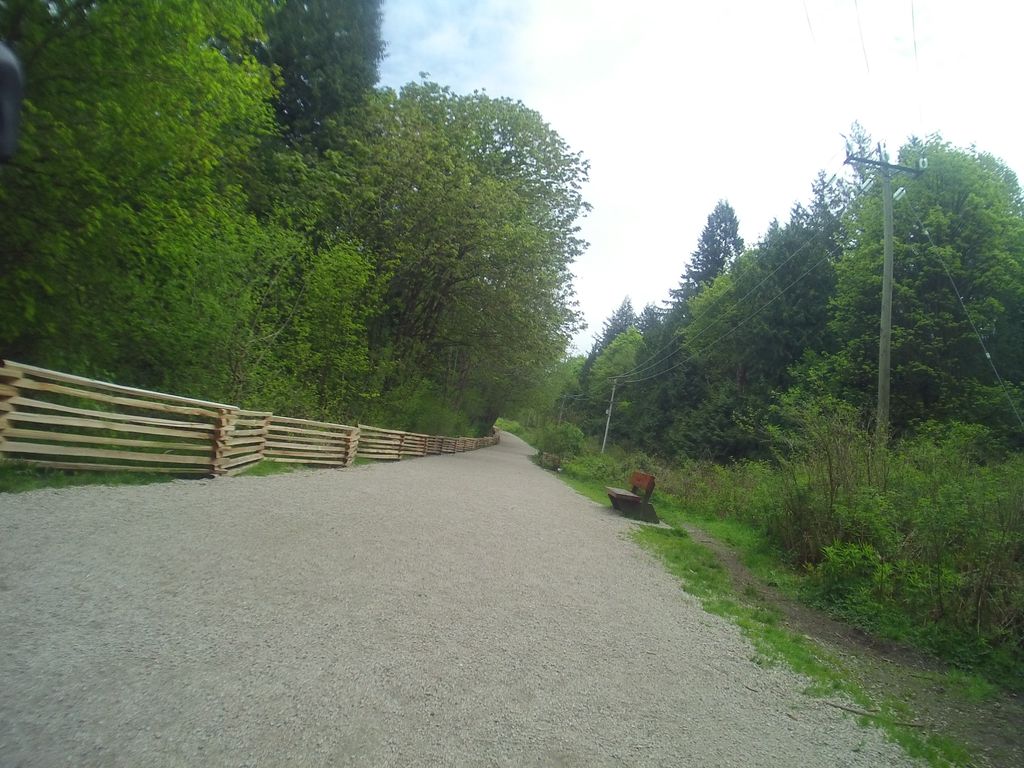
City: vancouver